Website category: auto
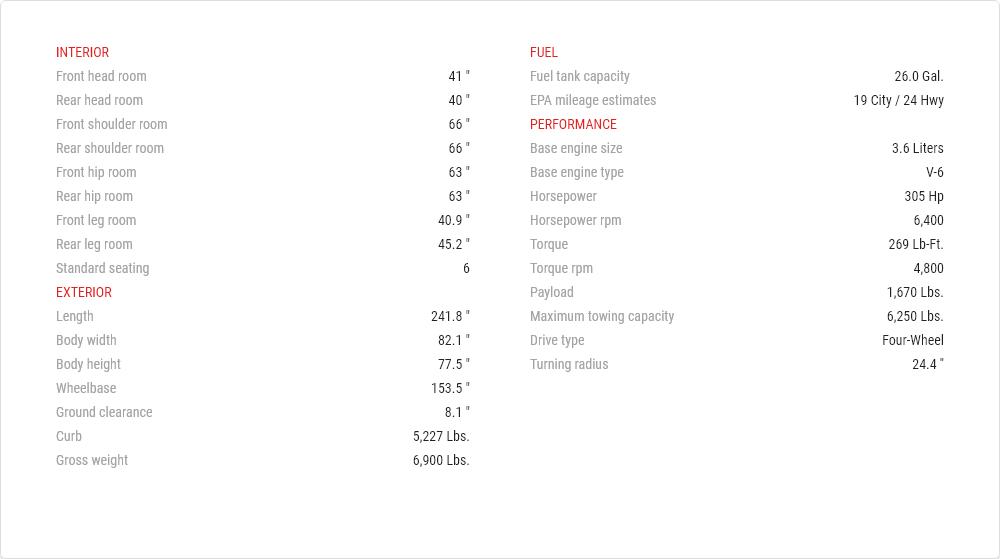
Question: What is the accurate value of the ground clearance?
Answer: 8.1 "

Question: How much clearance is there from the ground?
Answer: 8.1 "

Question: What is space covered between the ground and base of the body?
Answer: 8.1 "

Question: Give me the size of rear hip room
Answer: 63 "

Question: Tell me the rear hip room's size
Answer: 63 "

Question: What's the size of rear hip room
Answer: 63 "

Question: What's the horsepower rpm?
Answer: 6,400

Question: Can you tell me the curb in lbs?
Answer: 5,227 lbs.

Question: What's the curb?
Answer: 5,227 lbs.

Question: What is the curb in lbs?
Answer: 5,227 lbs.

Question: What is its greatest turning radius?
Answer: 24.4 ''

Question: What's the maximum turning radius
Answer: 24.4 ''

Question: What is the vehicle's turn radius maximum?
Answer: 24.4 ''

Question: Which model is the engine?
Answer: V-6

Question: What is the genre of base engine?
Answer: V-6

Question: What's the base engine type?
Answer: V-6

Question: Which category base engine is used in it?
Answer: V-6

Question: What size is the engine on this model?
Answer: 3.6 liters

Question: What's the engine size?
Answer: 3.6 liters

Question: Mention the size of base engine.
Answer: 3.6 liters

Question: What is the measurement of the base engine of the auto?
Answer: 3.6 liters

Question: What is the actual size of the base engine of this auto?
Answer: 3.6 liters

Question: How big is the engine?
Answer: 3.6 liters

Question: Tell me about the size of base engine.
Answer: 3.6 liters

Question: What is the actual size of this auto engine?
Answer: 3.6 liters

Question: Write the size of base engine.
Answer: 3.6 liters

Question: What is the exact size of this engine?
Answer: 3.6 liters

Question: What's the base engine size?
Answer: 3.6 liters

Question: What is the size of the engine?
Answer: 3.6 liters

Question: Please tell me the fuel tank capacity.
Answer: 26.0 gal.

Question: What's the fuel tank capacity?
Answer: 26.0 gal.

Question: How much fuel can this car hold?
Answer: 26.0 gal.

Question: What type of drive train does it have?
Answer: four-wheel

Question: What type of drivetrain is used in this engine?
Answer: four-wheel

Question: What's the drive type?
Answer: four-wheel

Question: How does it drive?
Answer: four-wheel

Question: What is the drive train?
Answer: four-wheel

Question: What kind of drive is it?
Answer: four-wheel

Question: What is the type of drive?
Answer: four-wheel

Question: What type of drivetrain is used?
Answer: four-wheel

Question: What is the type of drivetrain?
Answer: four-wheel

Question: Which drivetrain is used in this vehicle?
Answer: four-wheel

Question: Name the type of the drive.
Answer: four-wheel

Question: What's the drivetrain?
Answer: four-wheel

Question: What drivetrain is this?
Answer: four-wheel

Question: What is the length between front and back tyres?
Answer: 153.5 "

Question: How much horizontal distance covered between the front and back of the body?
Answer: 153.5 "

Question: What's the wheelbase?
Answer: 153.5 "

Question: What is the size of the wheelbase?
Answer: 153.5 "

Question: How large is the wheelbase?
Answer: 153.5 "

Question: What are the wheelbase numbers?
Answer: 153.5 "

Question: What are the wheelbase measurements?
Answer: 153.5 "

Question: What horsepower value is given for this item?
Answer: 305 hp

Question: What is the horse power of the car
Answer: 305 hp

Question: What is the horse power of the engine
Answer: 305 hp

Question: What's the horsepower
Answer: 305 hp

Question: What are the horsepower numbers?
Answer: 305 hp

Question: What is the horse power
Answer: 305 hp

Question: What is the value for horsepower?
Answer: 305 hp

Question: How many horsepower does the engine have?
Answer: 305 hp

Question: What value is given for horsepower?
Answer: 305 hp

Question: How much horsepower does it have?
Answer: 305 hp

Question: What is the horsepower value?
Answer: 305 hp

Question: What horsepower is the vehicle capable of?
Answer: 305 hp